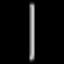
Label: line